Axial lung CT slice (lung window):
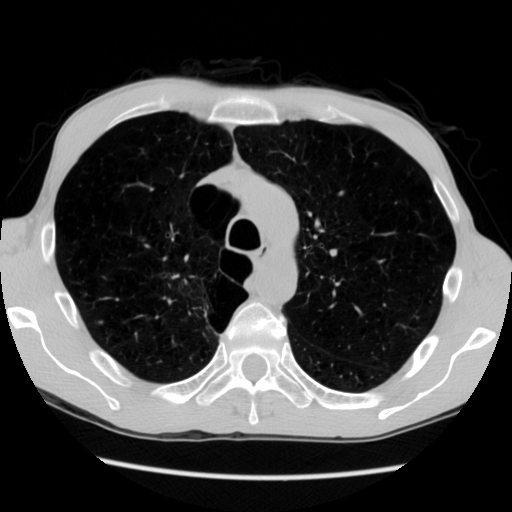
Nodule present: no